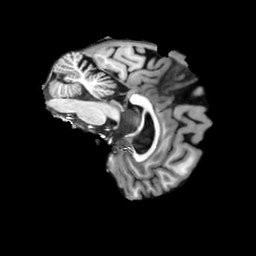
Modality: T1w
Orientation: sagittal
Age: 52
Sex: male
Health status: ill